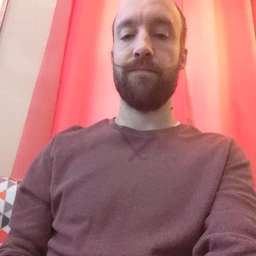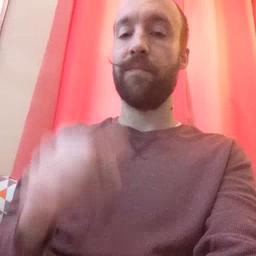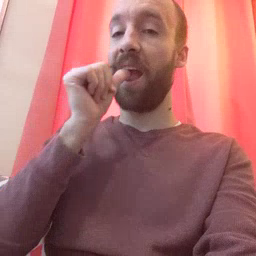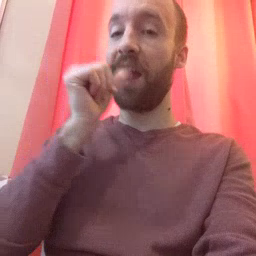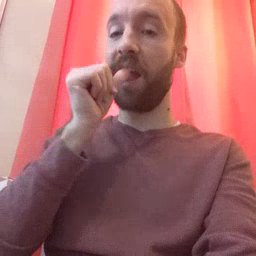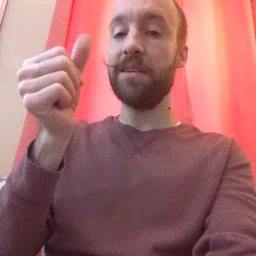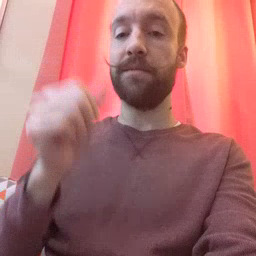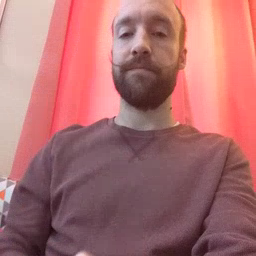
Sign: nuts